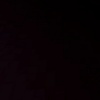
Label: space